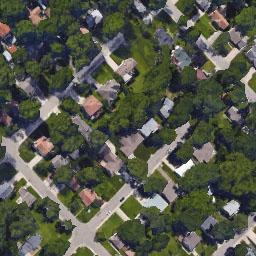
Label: medium_residential